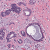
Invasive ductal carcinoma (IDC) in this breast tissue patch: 1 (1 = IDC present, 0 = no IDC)